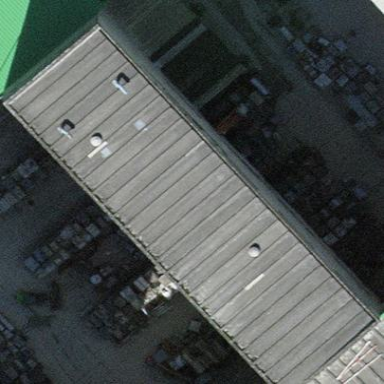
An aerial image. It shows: Industrial building.